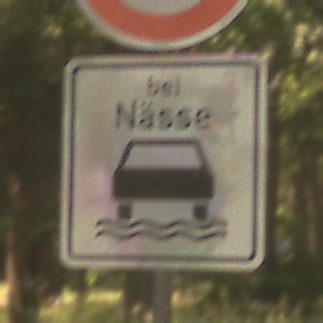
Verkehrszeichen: BeiNaesse
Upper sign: Geschwindigkeit100
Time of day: Midday
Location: Outdoor (Nature)
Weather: PartlyCloudy
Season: NotSpecified
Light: Natural